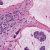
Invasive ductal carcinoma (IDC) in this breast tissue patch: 0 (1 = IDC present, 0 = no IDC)